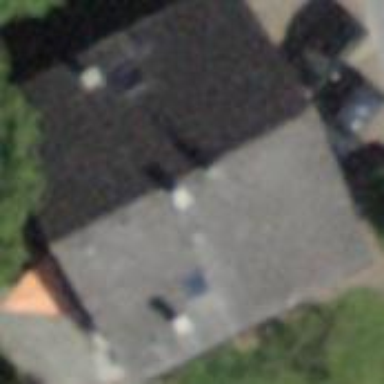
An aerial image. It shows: Gabled roof house.